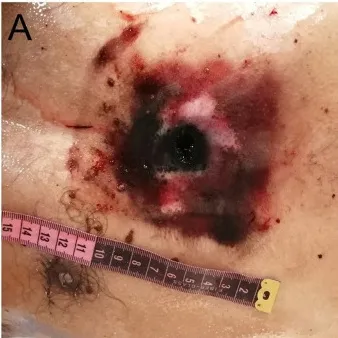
A, An oval entry wound is present on the front of the chest.
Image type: medical_photograph (skin_photograph)